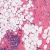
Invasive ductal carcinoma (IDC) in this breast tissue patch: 0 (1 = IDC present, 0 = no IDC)